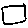
Label: square